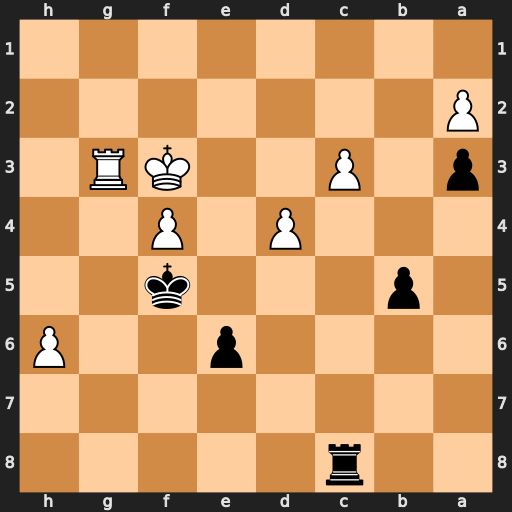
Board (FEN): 2r5/8/4p2P/1p3k2/3P1P2/p1P2KR1/P7/8
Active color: b
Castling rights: -
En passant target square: -
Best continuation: Rxc3+ Kf2 Rxg3 Kxg3 Kg6